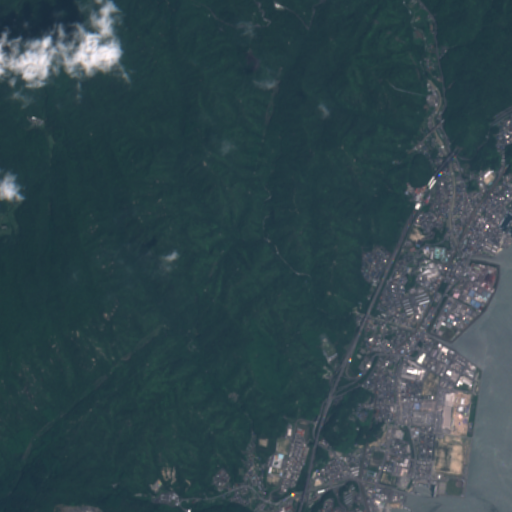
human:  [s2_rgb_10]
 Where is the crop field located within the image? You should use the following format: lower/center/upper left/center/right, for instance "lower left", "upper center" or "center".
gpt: The crop field is located in the center right of the image.
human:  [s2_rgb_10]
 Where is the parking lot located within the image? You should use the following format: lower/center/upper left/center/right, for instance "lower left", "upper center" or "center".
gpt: The parking lot is located in the right of the image.
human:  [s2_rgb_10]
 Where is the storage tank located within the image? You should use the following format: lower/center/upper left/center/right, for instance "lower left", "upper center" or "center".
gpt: The storage tank is located in the center right of the image.
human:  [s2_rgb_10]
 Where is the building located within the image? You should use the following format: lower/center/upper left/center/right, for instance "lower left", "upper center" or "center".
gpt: There is no building in the image.